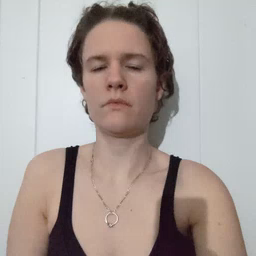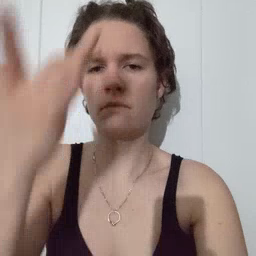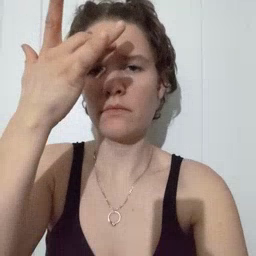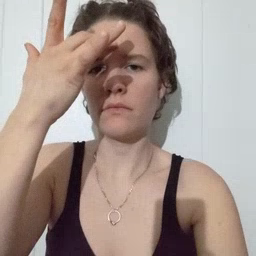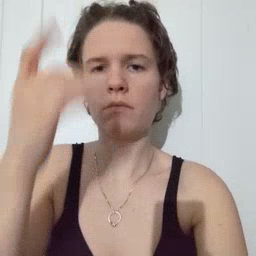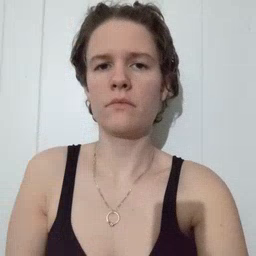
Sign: sick